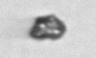
Label: detritus_transparent